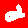
Digit: 2